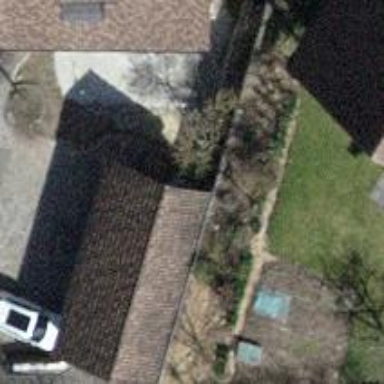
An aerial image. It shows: Building with tiled roof.